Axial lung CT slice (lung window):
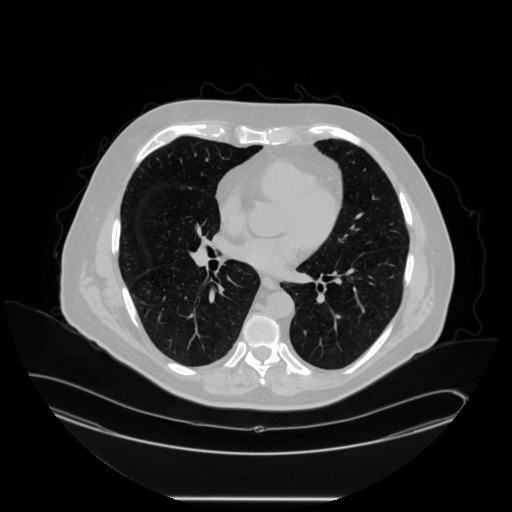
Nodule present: no